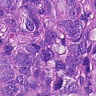
Metastatic tissue present: yes